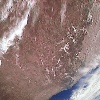
Label: land